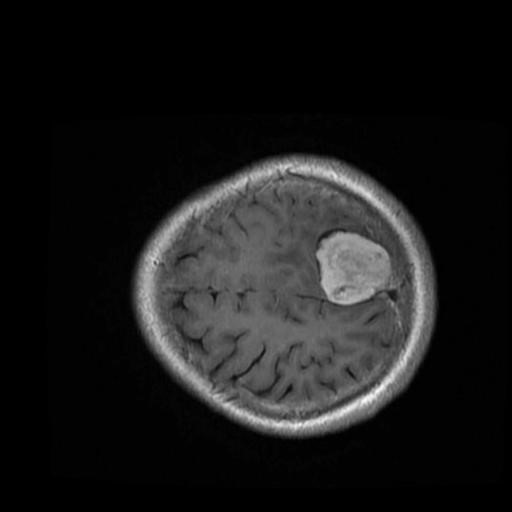
Label: brain_menin